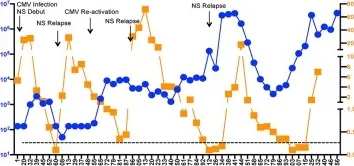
Patient clinical presentation. (F) Graphic representation showing variations in CMV titers in blood (in blue) and proteinuria (in orange), Black arrows indicate nephrotic syndrome (NS) reactivations. Immunosuppressive and antiviral treatments are indicated in colored boxes as they were administered during the course of disease.
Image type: pathology (immunostaining)